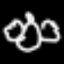
Label: angel